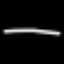
Label: line